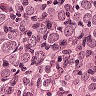
Metastatic tissue present: yes